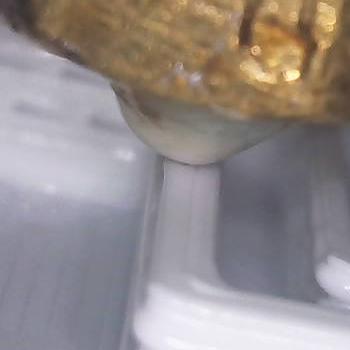
Flow rate: 105%